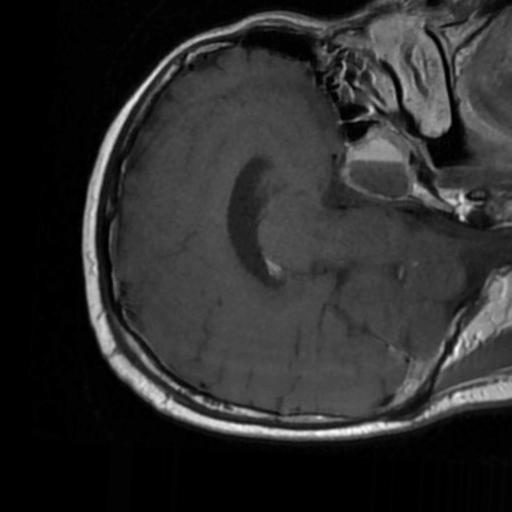
Label: brain_tumor